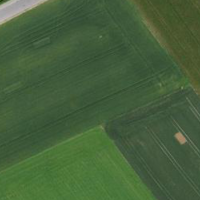
EUNIS habitat code: 52
Species observed at this site:
Cyperus esculentus